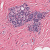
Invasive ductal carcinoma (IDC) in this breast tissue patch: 0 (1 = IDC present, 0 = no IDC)